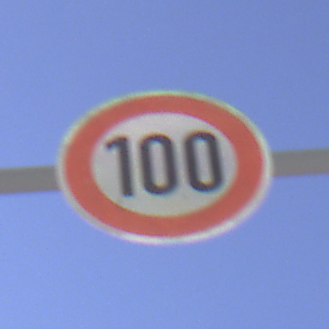
Verkehrszeichen: Geschwindigkeit100
Umgebung: Outdoor, Nature
Tageszeit: MorningAfternoon
Wetter: Clear
Licht: Natural
Jahreszeit: NotSpecified
Kontrast: HighContrast